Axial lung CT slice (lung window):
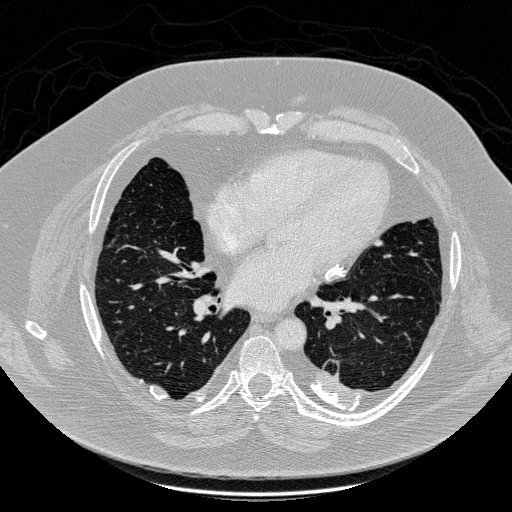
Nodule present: no